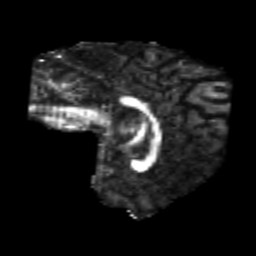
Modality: FA
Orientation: sagittal
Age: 25
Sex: male
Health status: healthy
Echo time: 0.074 s